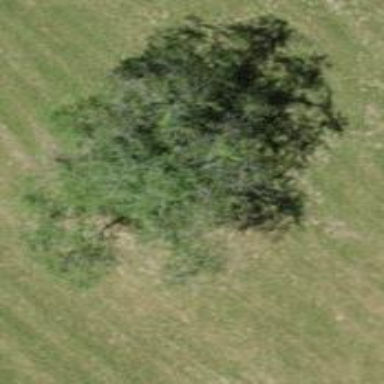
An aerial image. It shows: Broadleaved tree in natural setting.